Question: I want to build a WPF control that works like

which is part of outlook navigation.
I am not sure weather to use a tab control or a list control.
It would be really helpful if you could refer a sample as well.
Thanks in Advance,
KD
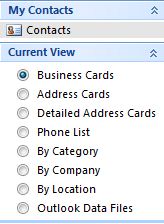
Answer: Look into the <URL> control. It's a collapsible content panel where you click on the header to expand or collapse the content.
This should give you something like your "Current View" panel above:
'''
<Border BorderThickness="0,0,0,2" BorderBrush="LightBlue" >
<Expander IsExpanded="True" Name="expander" Background="#FFB5E1F3">
<Expander.Header>
<TextBlock Text="Current View" Background="#FFB5E1F3" Foreground="#FF166CD3" FontWeight="Bold" Padding="4,1,75,1"/>
</Expander.Header>
<Expander.Content>
<Grid Background="White">
<StackPanel Margin="20,0,0,0">
<RadioButton Content="Business Cards" Margin="2"/>
<RadioButton Content="Address Cards" Margin="2"/>
<RadioButton Content="Phone List" Margin="2"/>
</StackPanel>
</Grid>
</Expander.Content>
</Expander>
</Border>
'''